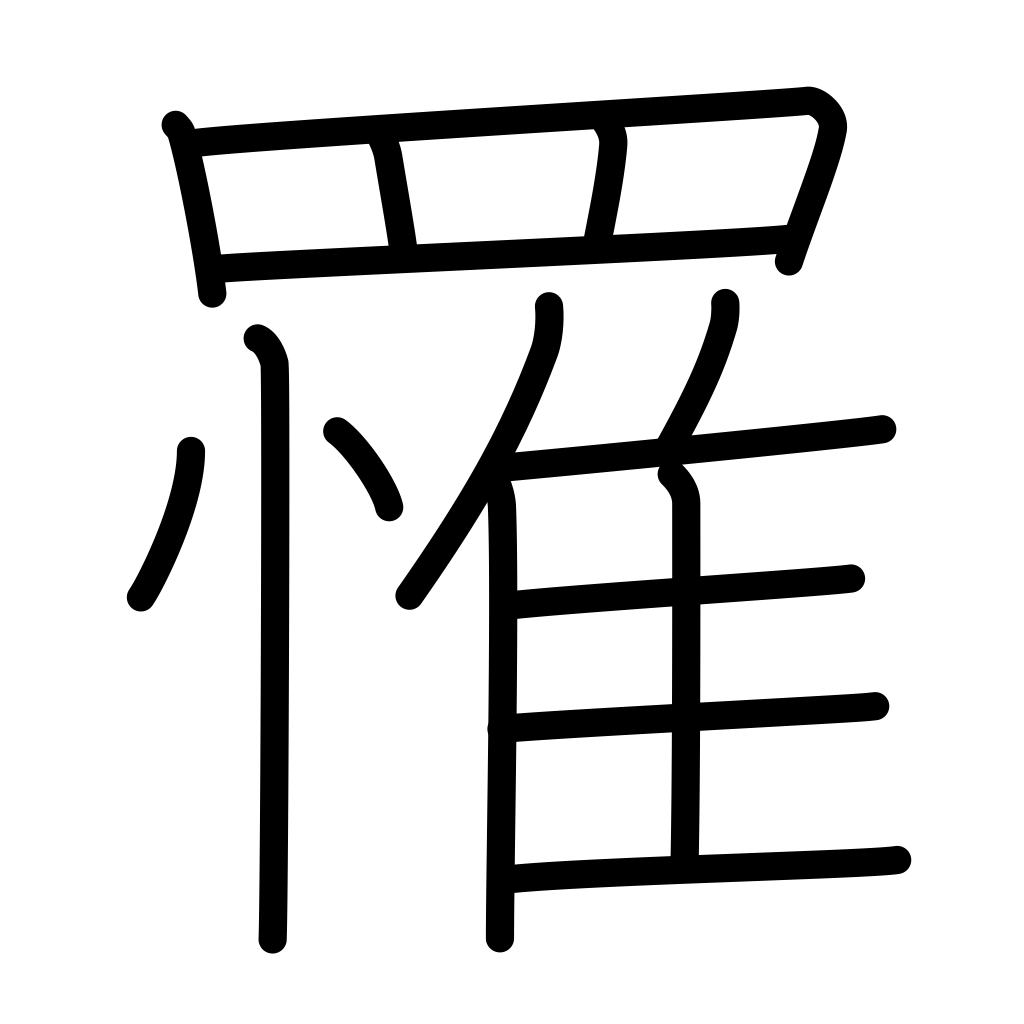
Meaning: catch, get